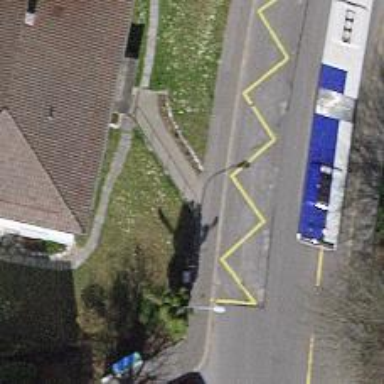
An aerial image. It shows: Bus stop with platform for public transport.